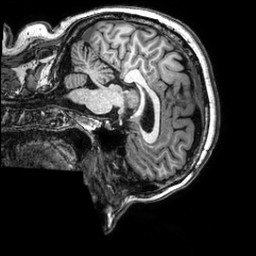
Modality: T1w
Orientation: sagittal
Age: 61
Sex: female
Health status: healthy